Question: I am using GoogleMap API for showing draw direction between two points on GoogleMap.
i want to give support on iOS 6.1 so i use GoogleMap i know about iOS7 recover this.
using below code for parsing and get Steps for coordinates to draw polyline on Map:
'''
NSString *str=@"http://maps.googleapis.com/maps/api/directions/json?origin=bharuch,gujarat&destination=vadodara,gujarat&sensor=false";
NSURL *url=[[NSURL alloc]initWithString:[str stringByAddingPercentEscapesUsingEncoding:NSUTF8StringEncoding]];
NSURLRequest *request = [NSURLRequest requestWithURL:url cachePolicy:NSURLRequestUseProtocolCachePolicy timeoutInterval:60.0];
NSData *data = [NSURLConnection sendSynchronousRequest:request returningResponse:nil error:nil];
NSError* error;
NSDictionary* json = [NSJSONSerialization JSONObjectWithData:data options:kNilOptions error:&error];
NSArray* latestRoutes = [json objectForKey:@"routes"];
NSMutableDictionary *legs=[[[latestRoutes objectAtIndex:0] objectForKey:@"legs"] objectAtIndex:0];
NSArray *steps=[legs objectForKey:@"steps"];
NSString *startLocation,*endLocation,*totalDistance,*totalDuration;
CLLocationCoordinate2D startLoc,endLoc;
startLocation = [legs objectForKey:@"start_address"];
endLocation = [legs objectForKey:@"end_address"];
totalDistance = [[legs objectForKey:@"distance"] objectForKey:@"text"];
totalDuration = [[legs objectForKey:@"duration"] objectForKey:@"text"];
startLoc=CLLocationCoordinate2DMake([[[legs objectForKey:@"start_location"] objectForKey:@"lat"] doubleValue], [[[legs objectForKey:@"start_location"] objectForKey:@"lng"] doubleValue]);
endLoc=CLLocationCoordinate2DMake([[[legs objectForKey:@"end_location"] objectForKey:@"lat"] doubleValue], [[[legs objectForKey:@"end_location"] objectForKey:@"lng"] doubleValue]);
NSMutableDictionary *tempDict;
if ([steps count]!=0) {
GMSMutablePath *path = [GMSMutablePath path];
for(int idx = 0; idx < [steps count]+2; idx++){
CLLocationCoordinate2D workingCoordinate;
if (idx==0) {
workingCoordinate=startLoc;
[path addCoordinate:workingCoordinate];
}
else if (idx==[steps count]+1){
workingCoordinate=endLoc;
[path addCoordinate:workingCoordinate];
}
else{
workingCoordinate=CLLocationCoordinate2DMake([[[[steps objectAtIndex:idx-1] objectForKey:@"start_location"] objectForKey:@"lat"] floatValue], [[[[steps objectAtIndex:idx-1] objectForKey:@"start_location"] objectForKey:@"lng"] floatValue]);
[path addCoordinate:workingCoordinate];
}
tempDict = nil;
}
// create the polyline based on the array of points.
GMSPolyline *rectangle = [GMSPolyline polylineWithPath:path];
rectangle.strokeWidth=5.0;
rectangle.map = mapView_;
}
'''
its gives only 24 steps means only 24 Coordinates for create point and draw Line on Map which is shown as below image:

you can see that line is not on proper road so what can i do to solve this?
i also want to show direction on map too.
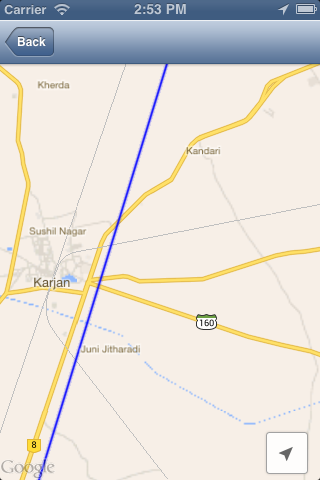
Answer: Below answer is for smooth path between two location with help of @A Bao:
> '''
-(void)viewDidLoad {
// Create a GMSCameraPosition that tells the map to display the
GMSCameraPosition *camera = [GMSCameraPosition cameraWithLatitude:21.718472 longitude:73.030422 zoom:6];
mapView_ = [GMSMapView mapWithFrame:CGRectZero camera:camera];
mapView_.delegate=self;
mapView_.myLocationEnabled = YES;
mapView_.settings.myLocationButton=YES;
mapView_.settings.indoorPicker=NO;
mapView_.settings.compassButton=YES;
self.view = mapView_;
NSString *str=@"http://maps.googleapis.com/maps/api/directions/json?origin=Bharuch,gujarat&destination=vadodara,gujarat&sensor=false";
NSURL *url=[[NSURL alloc]initWithString:[str stringByAddingPercentEscapesUsingEncoding:NSUTF8StringEncoding]];
NSURLRequest *request = [NSURLRequest requestWithURL:url cachePolicy:NSURLRequestUseProtocolCachePolicy timeoutInterval:60.0];
NSData *data = [NSURLConnection sendSynchronousRequest:request returningResponse:nil error:nil];
NSError* error;
NSDictionary* json = [NSJSONSerialization JSONObjectWithData:data options:kNilOptions error:&error];
NSArray* latestRoutes = [json objectForKey:@"routes"];
NSString *points=[[[latestRoutes objectAtIndex:0] objectForKey:@"overview_polyline"] objectForKey:@"points"];
@try {
// TODO: better parsing. Regular expression?
NSArray *temp= [self decodePolyLine:[points mutableCopy]];
GMSMutablePath *path = [GMSMutablePath path];
for(int idx = 0; idx < [temp count]; idx++)
{
CLLocation *location=[temp objectAtIndex:idx];
[path addCoordinate:location.coordinate];
}
// create the polyline based on the array of points.
GMSPolyline *rectangle = [GMSPolyline polylineWithPath:path];
rectangle.strokeWidth=5.0;
rectangle.map = mapView_;
}
@catch (NSException * e) {
// TODO: show error
}
}
-(NSMutableArray *)decodePolyLine: (NSMutableString *)encoded {
[encoded replaceOccurrencesOfString:@"\\" withString:@"\"
options:NSLiteralSearch
range:NSMakeRange(0, [encoded length])];
NSInteger len = [encoded length];
NSInteger index = 0;
NSMutableArray *array = [[NSMutableArray alloc] init] ;
NSInteger lat=0;
NSInteger lng=0;
while (index < len) {
NSInteger b;
NSInteger shift = 0;
NSInteger result = 0;
do {
b = [encoded characterAtIndex:index++] - 63;
result |= (b & 0x1f) << shift;
shift += 5;
} while (b >= 0x20);
NSInteger dlat = ((result & 1) ? ~(result >> 1) : (result >> 1));
lat += dlat;
shift = 0;
result = 0;
do {
b = [encoded characterAtIndex:index++] - 63;
result |= (b & 0x1f) << shift;
shift += 5;
} while (b >= 0x20);
NSInteger dlng = ((result & 1) ? ~(result >> 1) : (result >> 1));
lng += dlng;
NSNumber *latitude = [[NSNumber alloc] initWithFloat:lat * 1e-5] ;
NSNumber *longitude = [[NSNumber alloc] initWithFloat:lng * 1e-5] ;
printf("[%f,", [latitude doubleValue]);
printf("%f]", [longitude doubleValue]);
CLLocation *loc = [[CLLocation alloc] initWithLatitude:[latitude floatValue] longitude:[longitude floatValue]] ;
[array addObject:loc];
}
return array;
}
'''
Screenshot of this code you can compare it with previous screenshot which i used in asking Question: